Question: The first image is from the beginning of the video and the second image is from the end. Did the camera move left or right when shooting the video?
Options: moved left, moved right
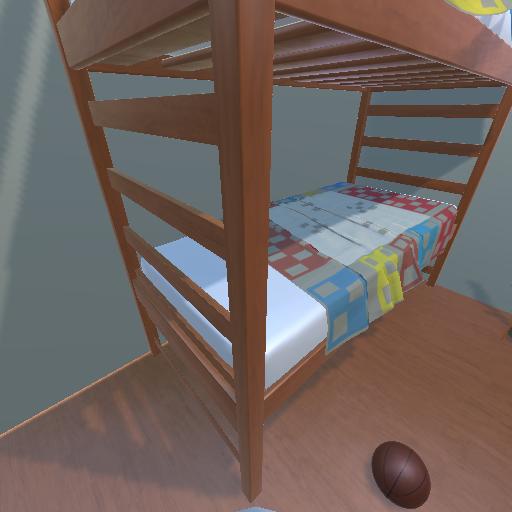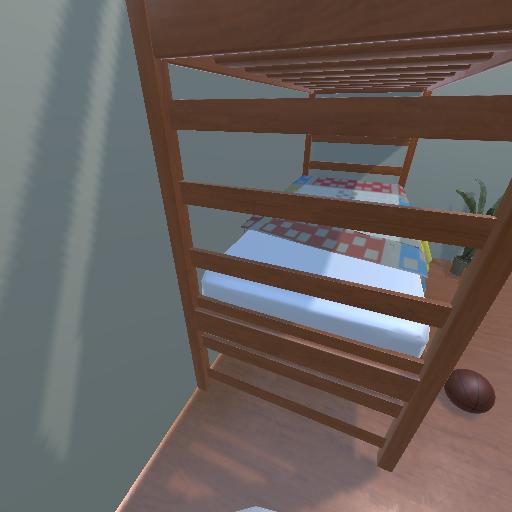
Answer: moved left